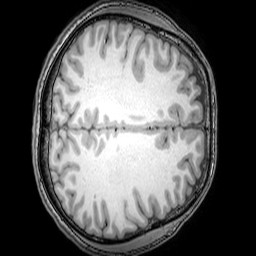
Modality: T1w
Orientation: axial
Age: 25
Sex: male
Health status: healthy
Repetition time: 0.081 s
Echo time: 0.037 s